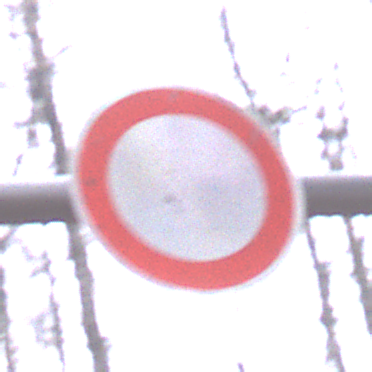
Verkehrszeichen: VerbotFahrzeugeAllerArt
Umgebung: Outdoor, Nature
Tageszeit: Midday
Wetter: Overcast
Licht: Natural
Jahreszeit: Autumn
Kontrast: LowContrast